Interaction volume radius: 10 \u00c5
Interaction volume height: 25 \u00c5
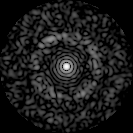
Disorder parameter: 0.8293